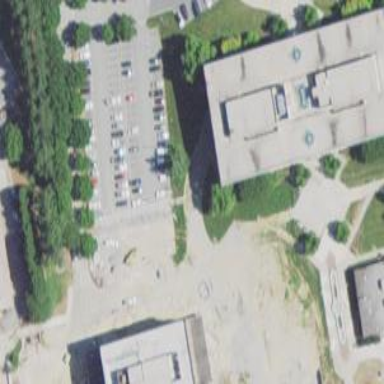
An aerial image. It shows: View of university building.